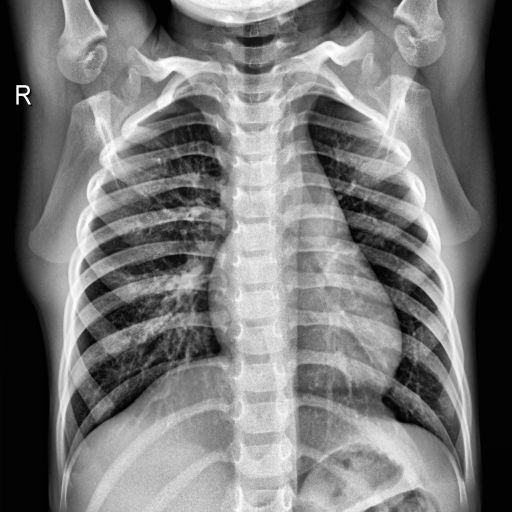
Finding: NORMAL